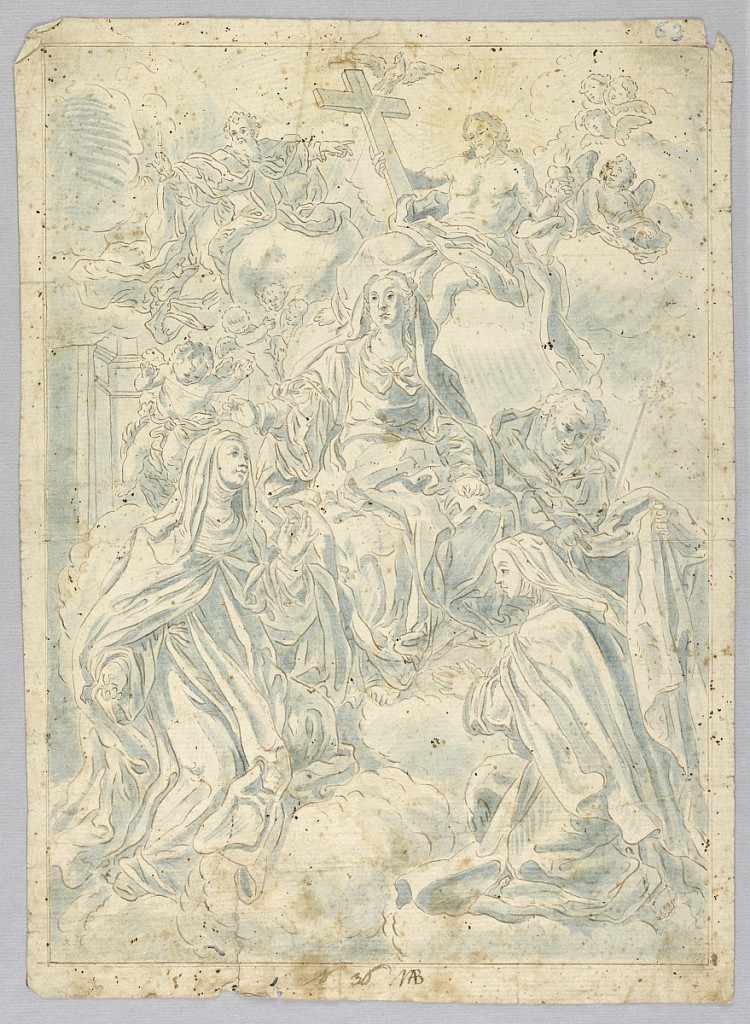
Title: The Assumption of Mary
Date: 1755
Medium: Pen and ink, brush and wash on paper
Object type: Drawing
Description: An enthroned Mary at center, the Holy Trinity above, and nuns below.